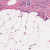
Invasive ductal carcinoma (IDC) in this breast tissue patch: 1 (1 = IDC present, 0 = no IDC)